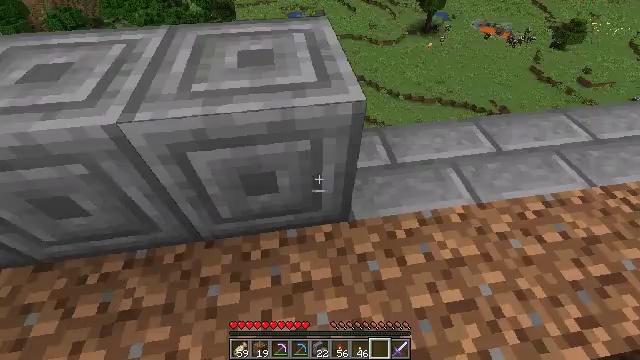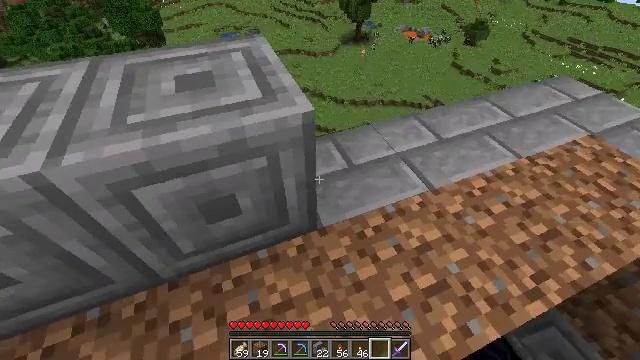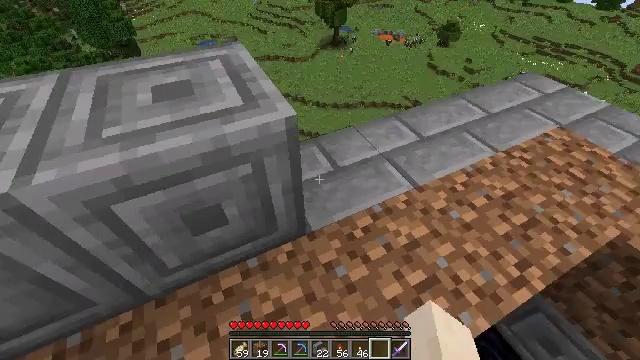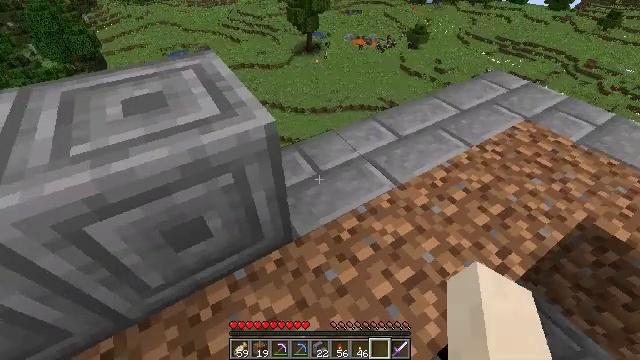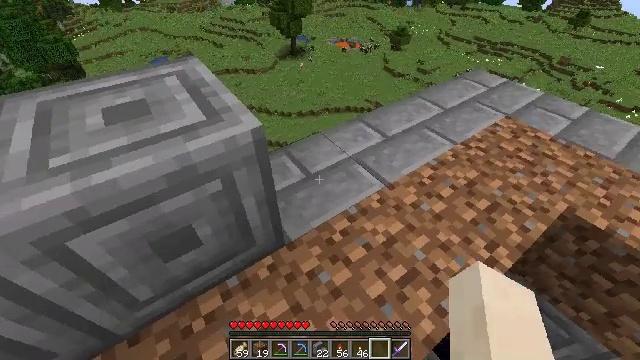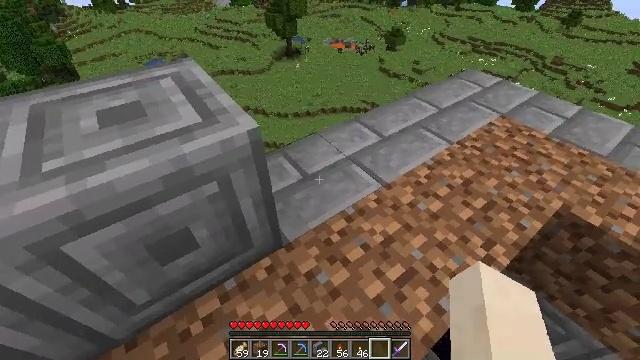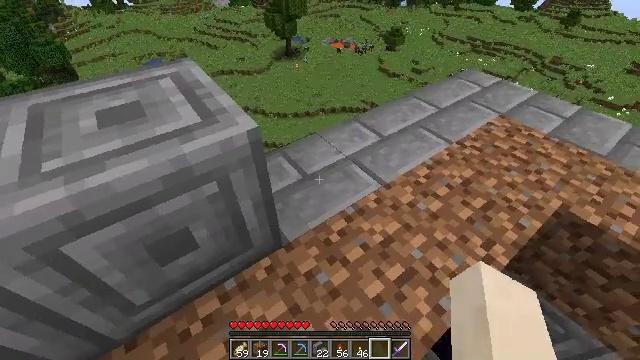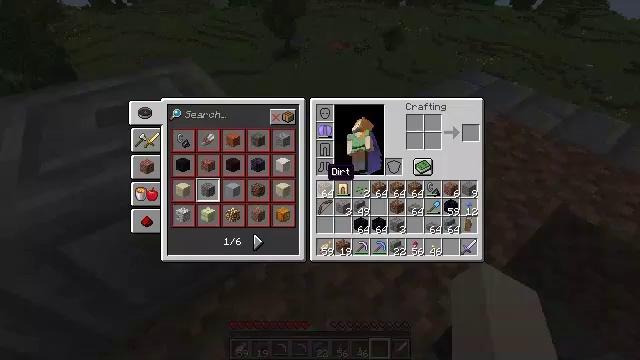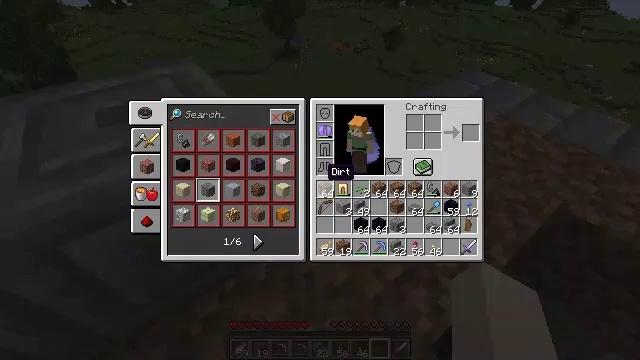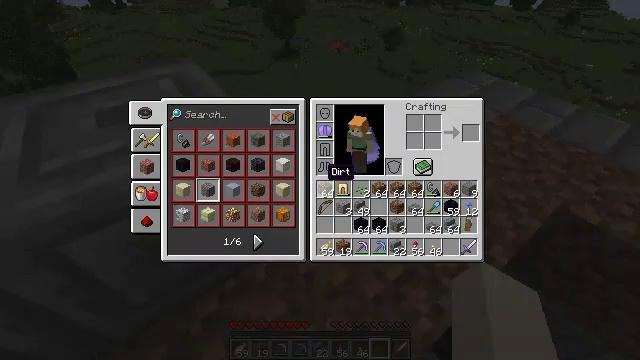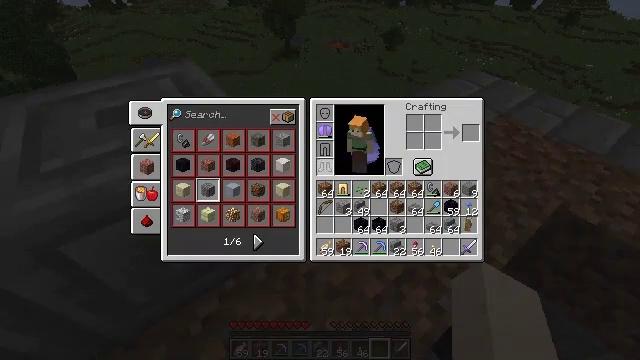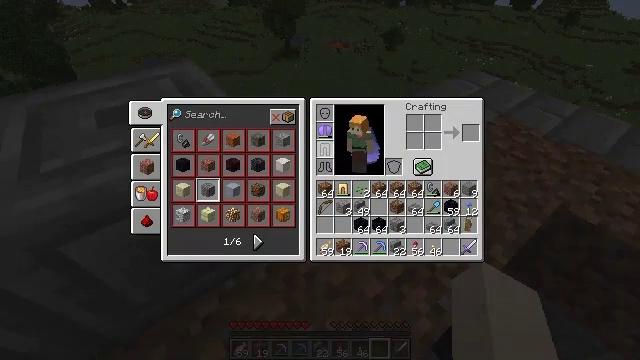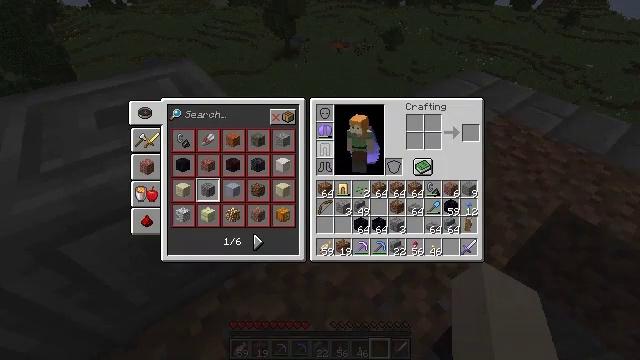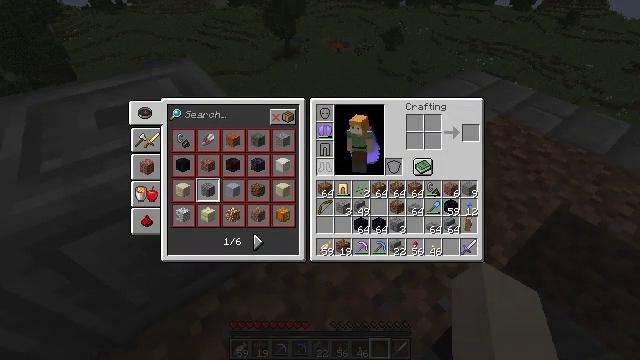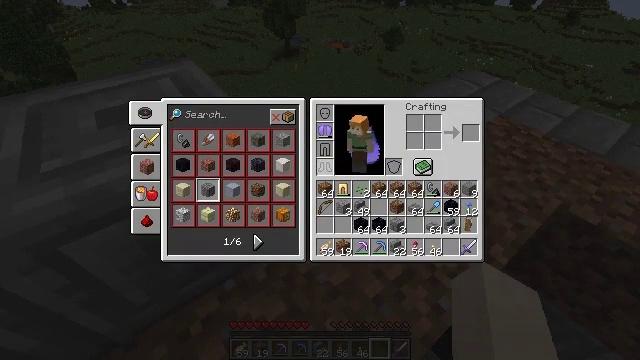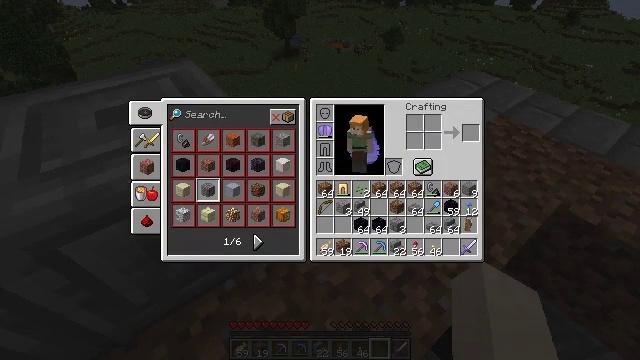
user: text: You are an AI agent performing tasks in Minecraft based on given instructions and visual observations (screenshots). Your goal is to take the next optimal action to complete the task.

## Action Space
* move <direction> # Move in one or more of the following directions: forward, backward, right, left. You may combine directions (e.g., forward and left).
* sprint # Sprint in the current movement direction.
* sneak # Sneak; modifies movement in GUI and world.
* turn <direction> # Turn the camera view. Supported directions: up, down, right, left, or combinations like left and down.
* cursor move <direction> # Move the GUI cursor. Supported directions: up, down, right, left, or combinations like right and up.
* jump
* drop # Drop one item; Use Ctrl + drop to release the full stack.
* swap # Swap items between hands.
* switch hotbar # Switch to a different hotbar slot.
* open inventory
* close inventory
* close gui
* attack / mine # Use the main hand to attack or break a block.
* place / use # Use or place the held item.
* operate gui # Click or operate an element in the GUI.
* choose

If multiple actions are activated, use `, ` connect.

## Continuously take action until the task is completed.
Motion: motion action
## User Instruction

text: Use stone bricks to craft chiseled stone bricks.
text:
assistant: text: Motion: turn right and up
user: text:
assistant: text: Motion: turn right
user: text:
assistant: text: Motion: turn right and up
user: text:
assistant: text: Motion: turn right
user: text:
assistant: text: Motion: no_op
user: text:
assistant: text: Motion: no_op
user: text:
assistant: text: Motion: open inventory
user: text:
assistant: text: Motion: open inventory
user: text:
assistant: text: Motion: open inventory
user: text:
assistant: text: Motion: cursor move up
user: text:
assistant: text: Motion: cursor move up
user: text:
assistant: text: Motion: no_op
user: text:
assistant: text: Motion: no_op
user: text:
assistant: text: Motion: no_op
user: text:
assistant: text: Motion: cursor move right and up
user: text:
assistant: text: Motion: cursor move right
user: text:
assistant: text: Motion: cursor move right
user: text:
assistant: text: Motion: cursor move down
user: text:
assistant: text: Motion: cursor move down
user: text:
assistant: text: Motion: cursor move down
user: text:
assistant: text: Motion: cursor move down
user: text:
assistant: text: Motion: no_op
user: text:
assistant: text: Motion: no_op
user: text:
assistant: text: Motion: no_op
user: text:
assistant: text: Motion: no_op
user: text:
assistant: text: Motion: no_op
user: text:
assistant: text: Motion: no_op
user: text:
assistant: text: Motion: no_op
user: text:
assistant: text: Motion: sneak
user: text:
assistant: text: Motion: sneak